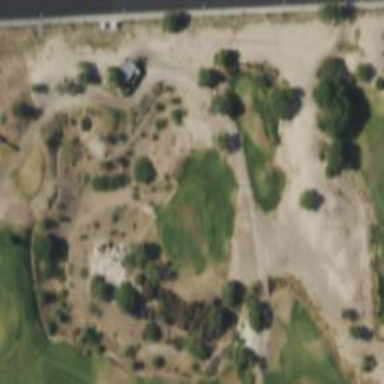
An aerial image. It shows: Rough area on grassy golf course.